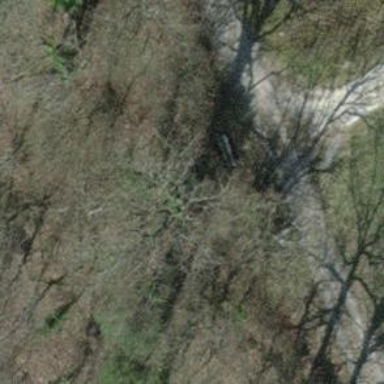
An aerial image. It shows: Brown bench.